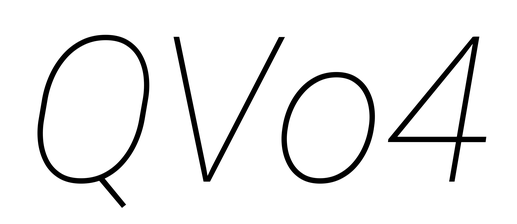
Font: Roboto-Italic_Thin_Italic